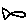
Label: fish